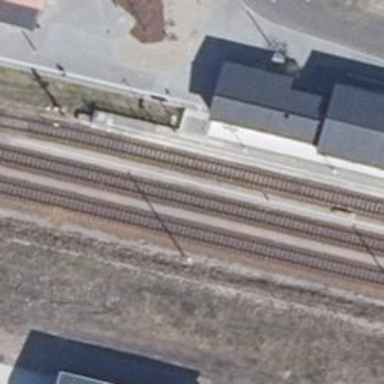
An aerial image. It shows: Platform at the railway with shelter for public transport.